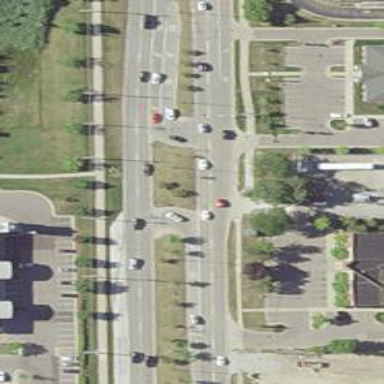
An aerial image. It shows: Secondary link road.